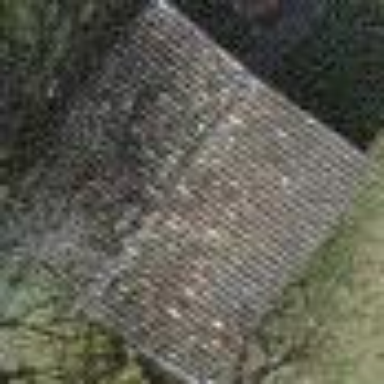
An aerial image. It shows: Shed building.